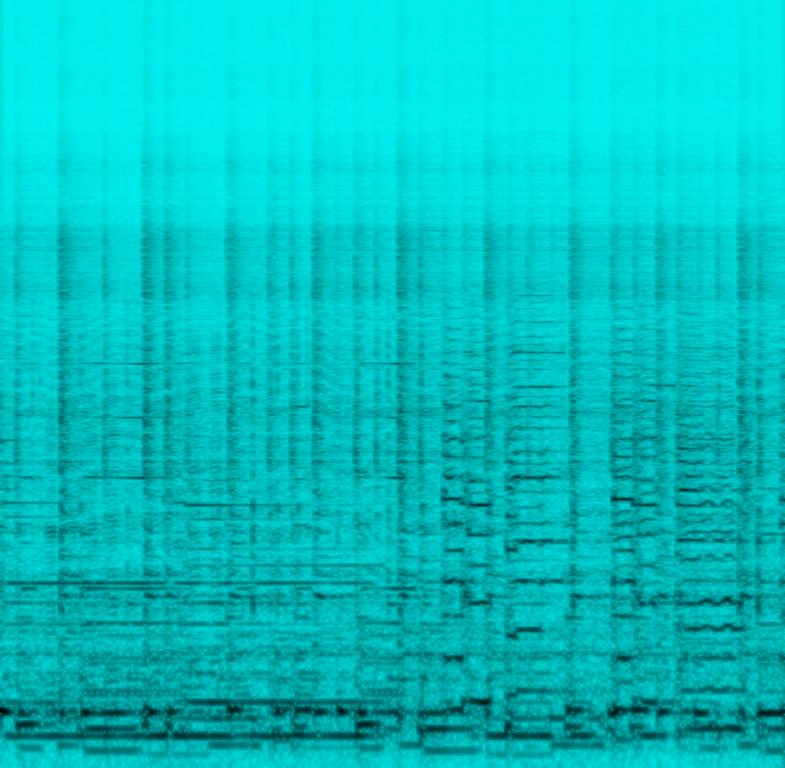
This is an amateur recording of a hard rock piece. An electric guitar solo is being played over a backing track that has a rhythm guitar, a bass guitar, a keyboard and acoustic drums playing in it. The sound resembles an 80s feel. It is a raw recording, so the mix is a bit muddy.